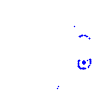
Particle: proton